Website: macys
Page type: customer-info-address
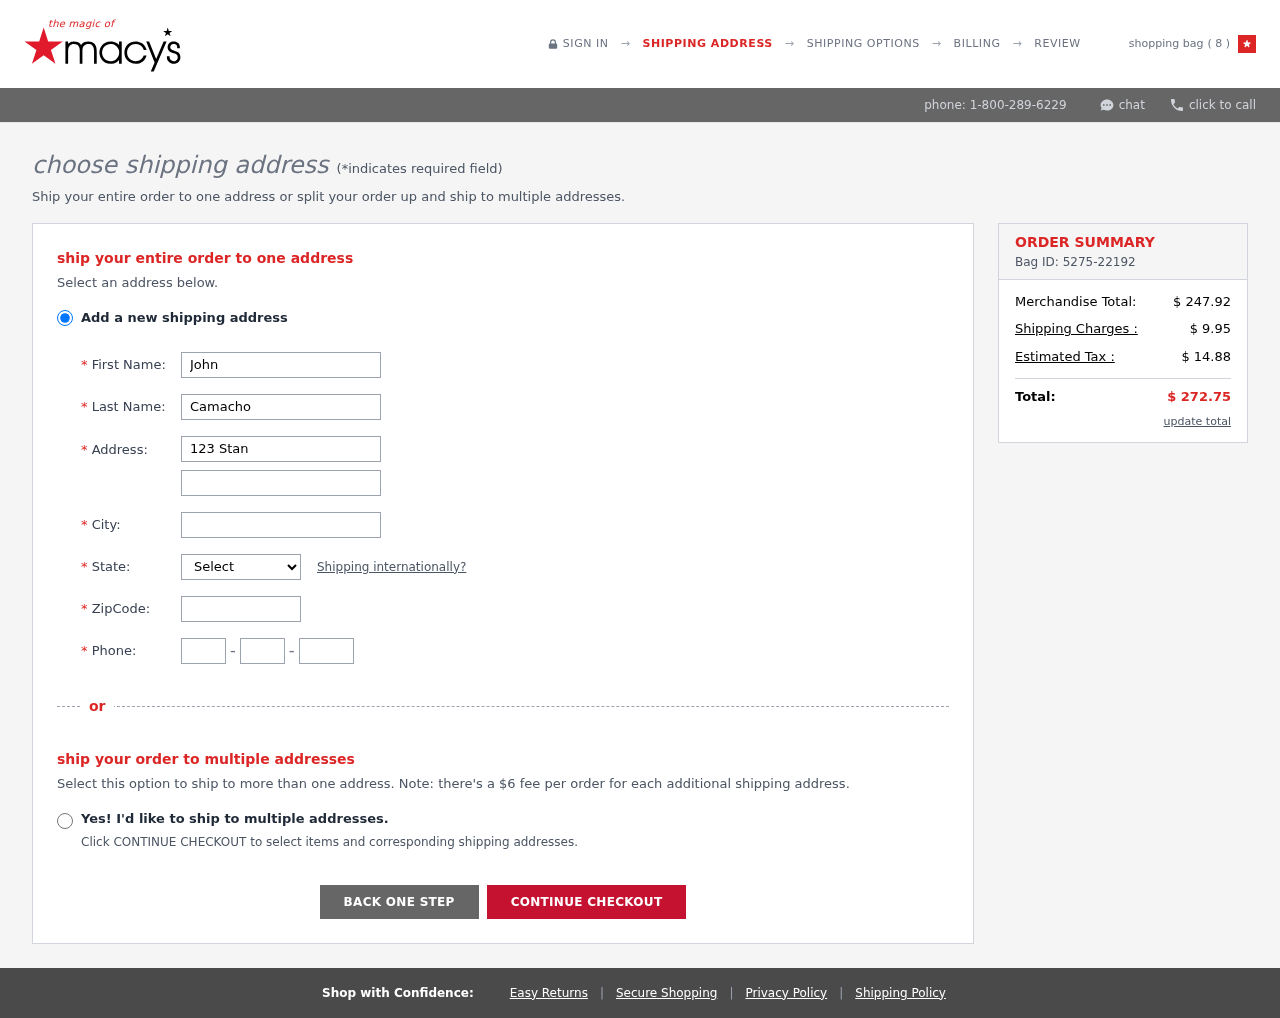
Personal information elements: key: PII_CITY
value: New Lisafurt
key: PII_FIRSTNAME
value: John
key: PII_LASTNAME
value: Camacho
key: PII_PHONE_AREA
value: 984
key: PII_PHONE_PREFIX
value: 376
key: PII_PHONE_SUFFIX
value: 4803
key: PII_POSTCODE
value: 38554
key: PII_STATE_ABBR
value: MI
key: PII_STREET
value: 123 Stanley Meadow
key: PII_STREET2
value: Suite 357
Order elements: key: ORDER_NUM_ITEMS
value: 8
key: ORDER_ID
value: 5275-22192
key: ORDER_SUBTOTAL
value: $ 247.92
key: ORDER_SHIPPING_COST
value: $ 9.95
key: ORDER_TAX
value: $ 14.88
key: ORDER_TOTAL
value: $ 272.75